九年级 · 解析几何
已知二次函数 $y=-\frac{1}{2}(x-1)^{2}$

（1）完成下表;

| $x$ | $\cdots$ | -2 |  |  |  |  |  | $\cdots$ |
| :--- | :--- | :--- | :--- | :--- | :--- | :--- | :--- | :--- | :--- |
| $y$ | $\cdots$ |  |  |  |  |  | $\cdots$ |  |

(2)在如图的坐标系中描点, 画出该二次函数的图象.

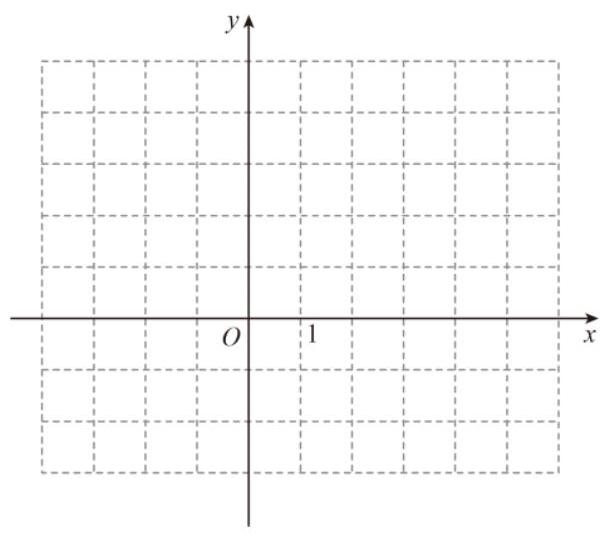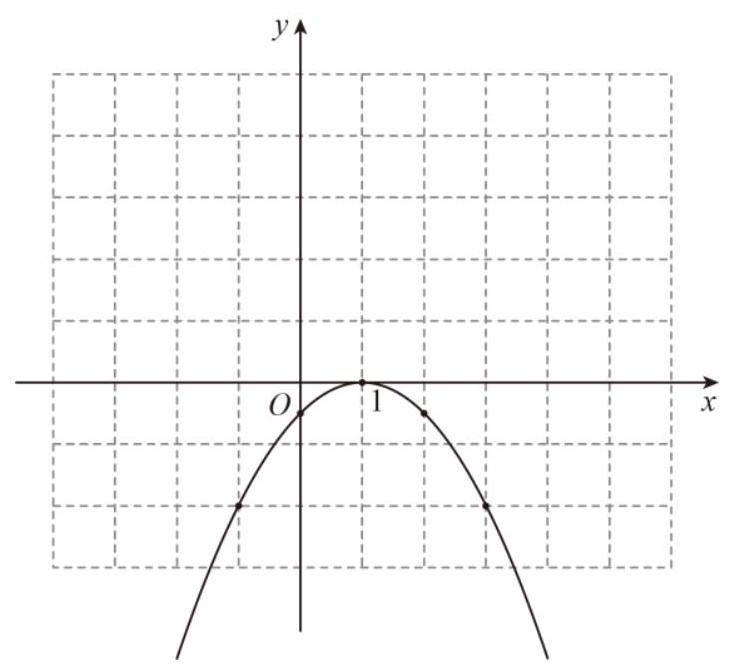
答案:  （1）见解析;（2）见解析

解析: (1) 选取合适的 $x$ 的值, 求出对应的 $y$ 的值即可完成表格;

（2）利用描点法画出函数图象.

【详解】解：（1）完成表格如下:

| $x$ | $\cdots$ | -2 | -1 | 0 | 1 | 2 | 3 | 4 | $\cdots$ |
| :--- | :--- | :--- | :--- | :--- | :--- | :--- | :--- | :--- | :--- |
| $y$ | $\cdots$ | $-\frac{9}{2}$ | -2 | $-\frac{1}{2}$ | 0 | $-\frac{1}{2}$ | -2 | $-\frac{9}{2}$ | $\cdots$ |

（2）描点, 画出该二次函数图象如下:

【点睛】本题主要考查二次函数的图象, 解题的关键是选取合适的 $x$ 的值, 求出对应的 $y$ 的值.